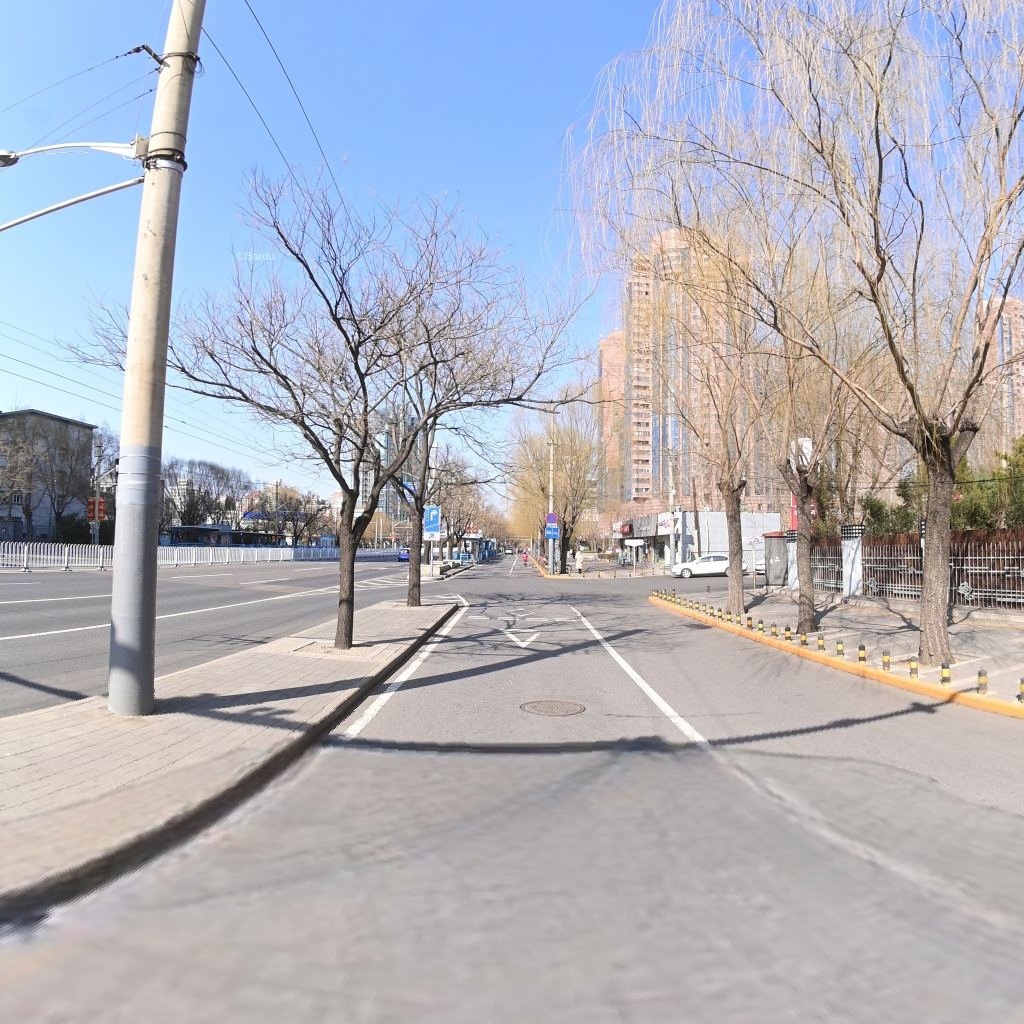
Region: Chaoyang
Road damage annotations: transverse crack, manhole cover